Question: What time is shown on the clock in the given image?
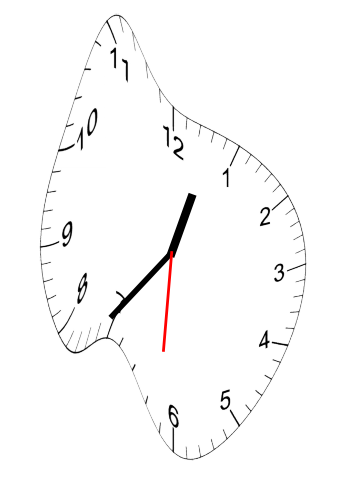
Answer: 12:36:31